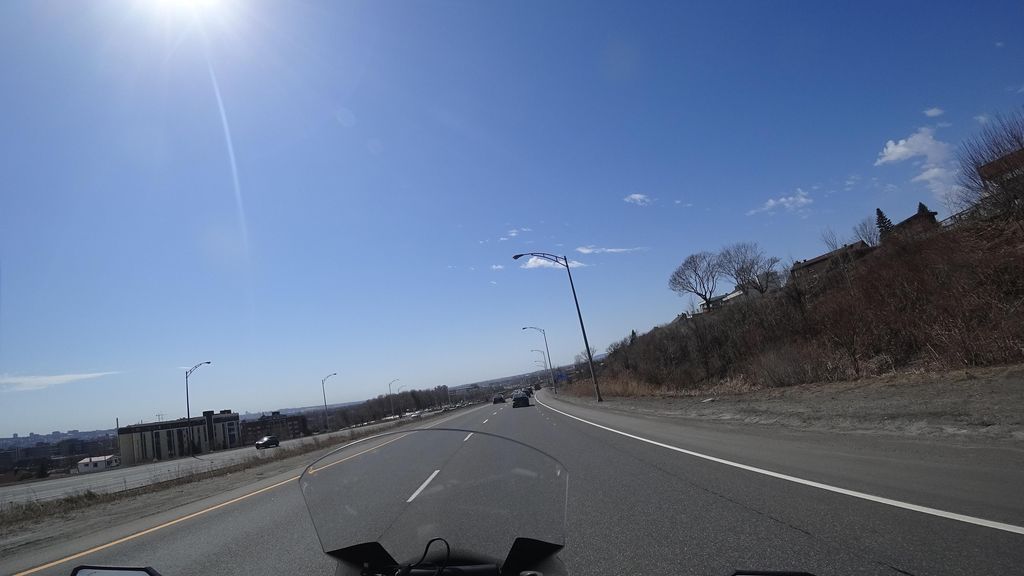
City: quebec_city